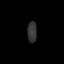
Tissue: prostate
Cell type: Endothelial cells
Senescence score: 0.7291
Nuclear area (px): 200
Mean DAPI intensity: 50.71